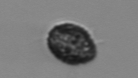
Label: Pseudochattonella_farcimen